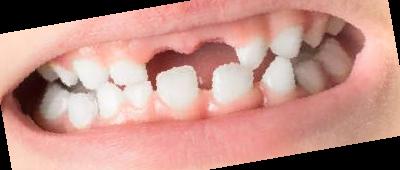
Condition: hypodontia